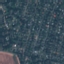
Land use / land cover class: Residential